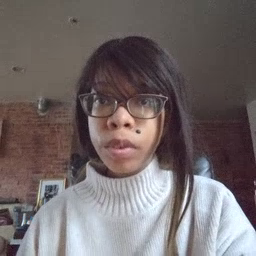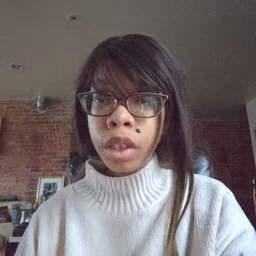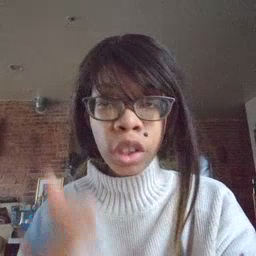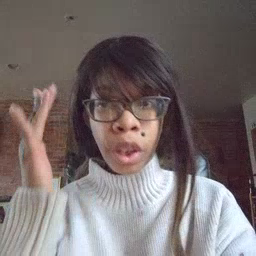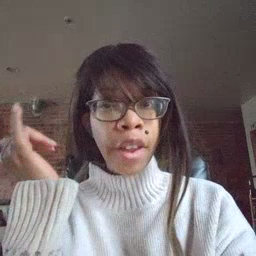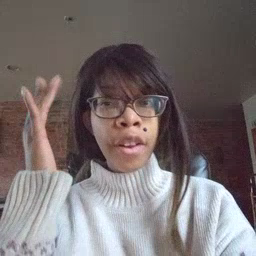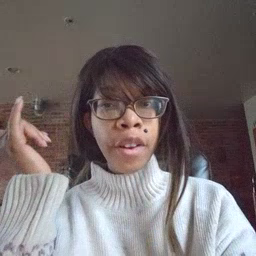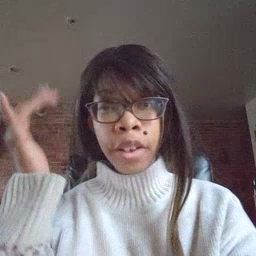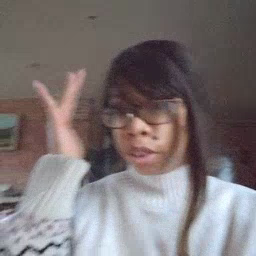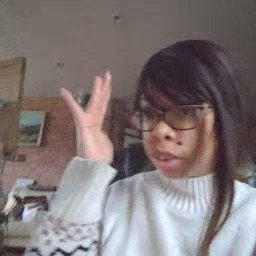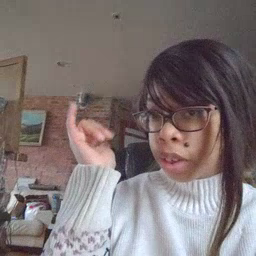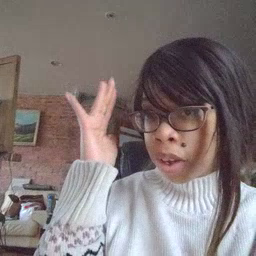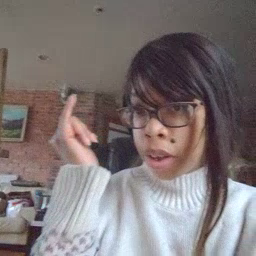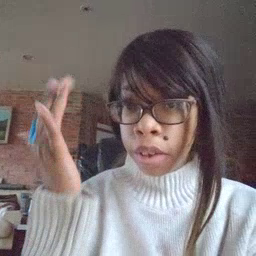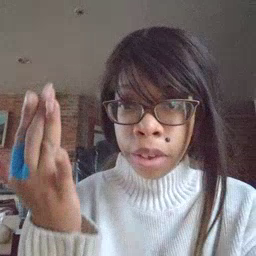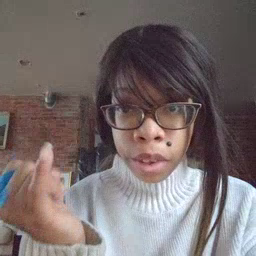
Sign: why